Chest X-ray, PA view. Patient: 21 years old, sex F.
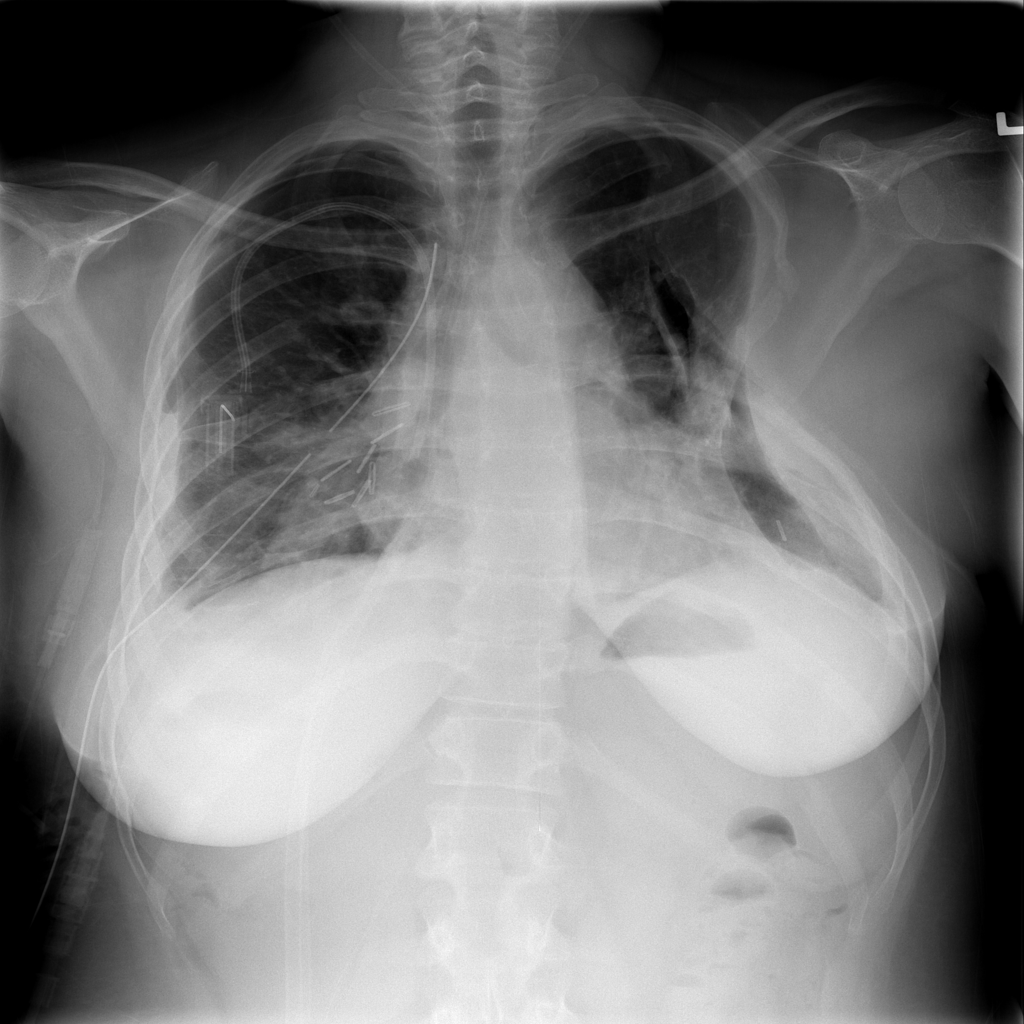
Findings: Effusion, Pleural_Thickening, Pneumothorax